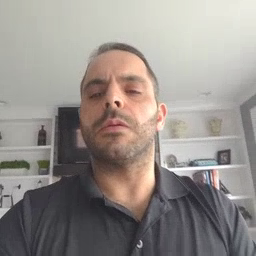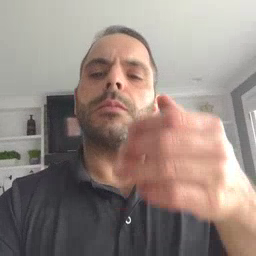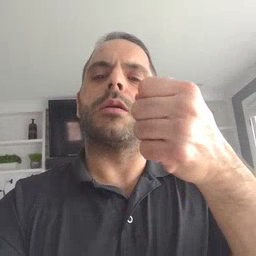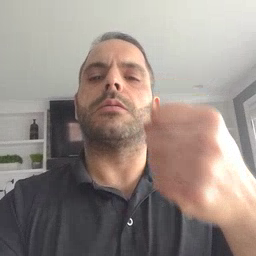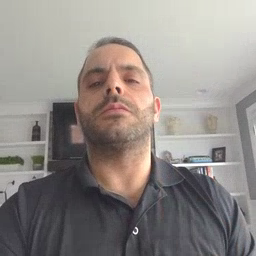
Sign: milk